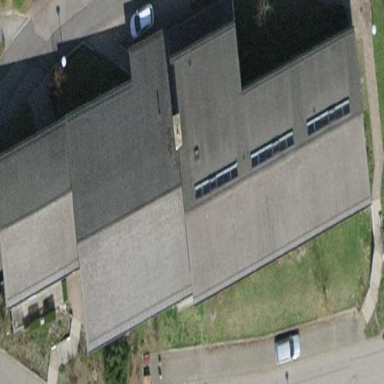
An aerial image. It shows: Primary school building.